Aerial crown-view tile of a tropical tree (Barro Colorado Island, Panama), acquired 20240813:
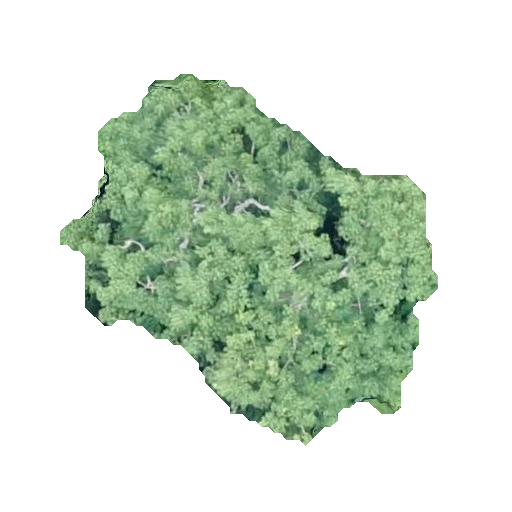
Species: Ceiba pentandra
GBIF accepted scientific name: Ceiba pentandra
Crown area: 130.886 m²